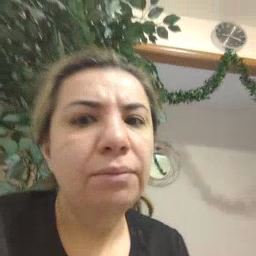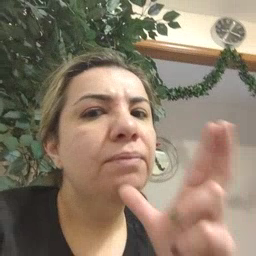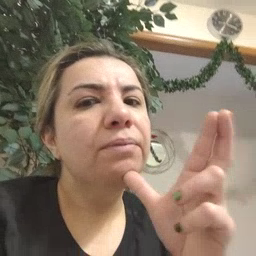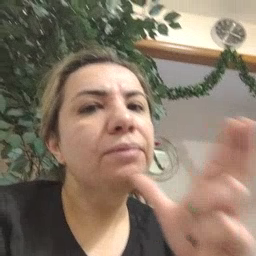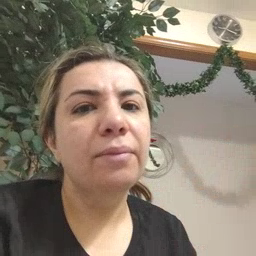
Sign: hen